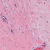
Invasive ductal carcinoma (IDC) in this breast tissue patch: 1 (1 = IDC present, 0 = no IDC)